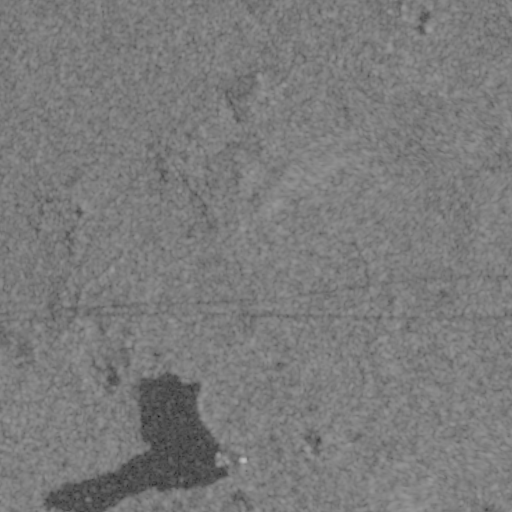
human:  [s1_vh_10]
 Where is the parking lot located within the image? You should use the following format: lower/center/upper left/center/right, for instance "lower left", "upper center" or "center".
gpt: The parking lot is located in the center left of the image.
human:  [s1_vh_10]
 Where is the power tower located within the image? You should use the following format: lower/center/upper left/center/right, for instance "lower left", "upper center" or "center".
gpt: There is no power tower in the image.

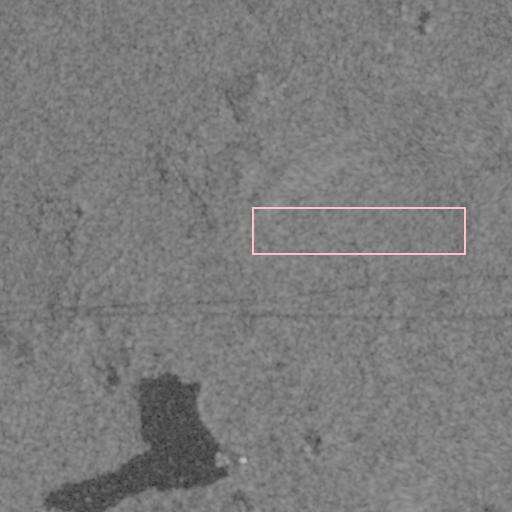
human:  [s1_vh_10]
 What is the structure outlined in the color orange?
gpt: There is no orange outline.
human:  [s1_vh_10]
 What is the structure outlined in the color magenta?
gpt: There is no structure outlined in magenta.